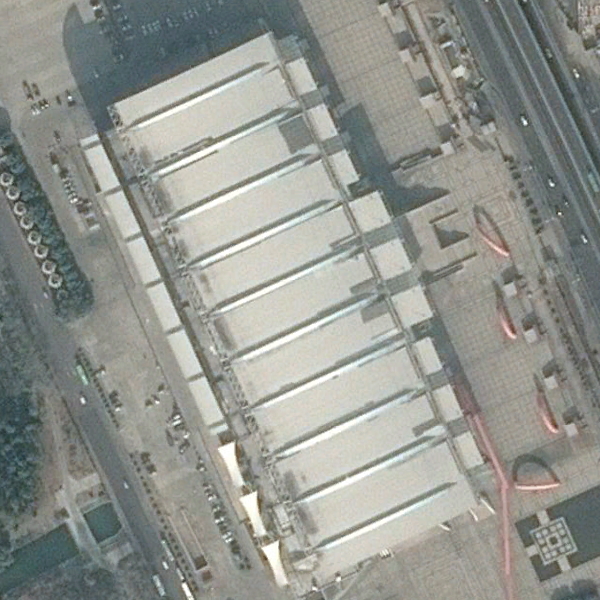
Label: Center